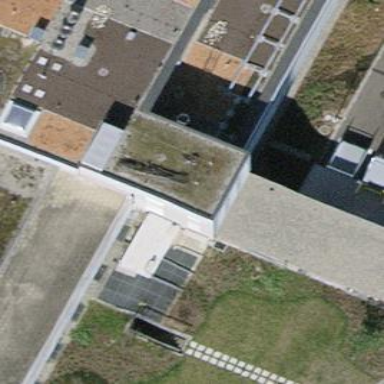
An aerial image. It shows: View of roof of building.